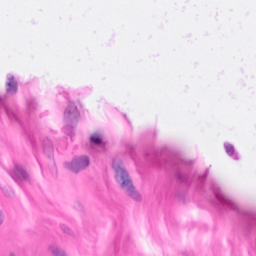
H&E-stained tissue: Breast